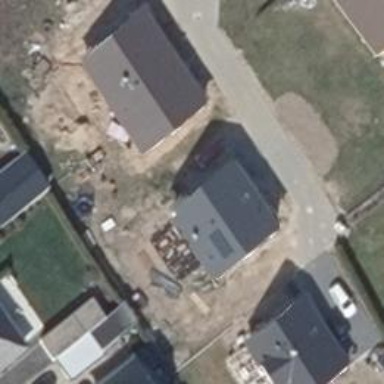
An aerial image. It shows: Simple and straightforward house.